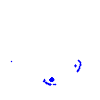
Particle: pion